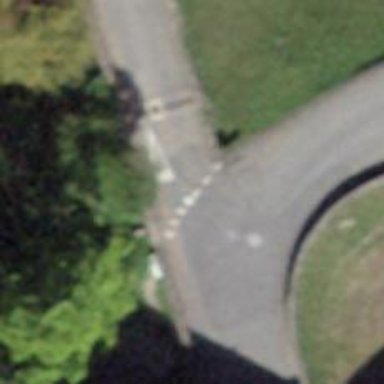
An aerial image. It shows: Road with "give way" sign.